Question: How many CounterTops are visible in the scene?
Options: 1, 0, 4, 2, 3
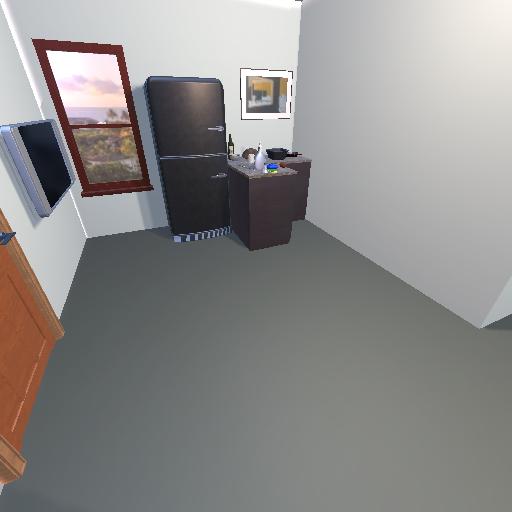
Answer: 1